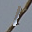
Label: 1